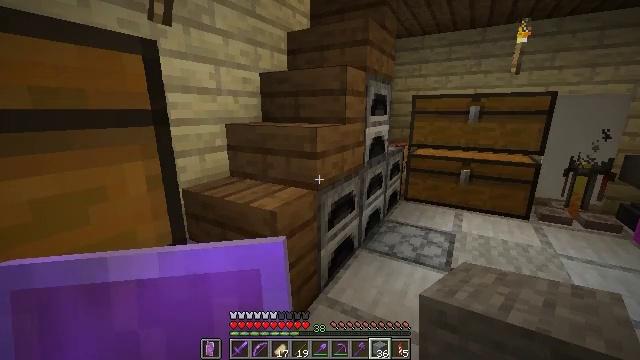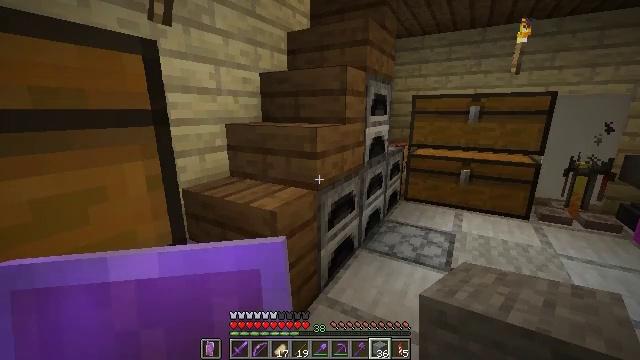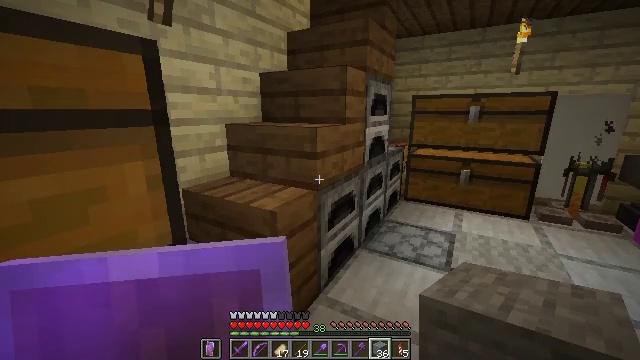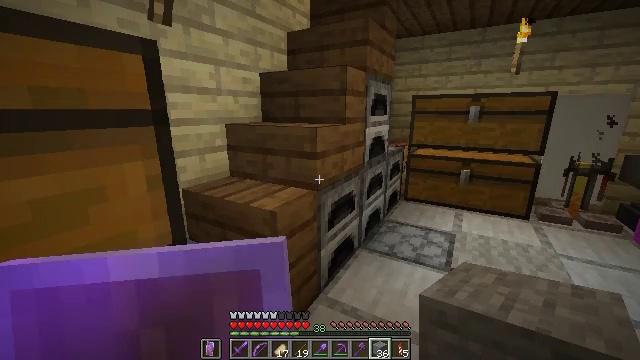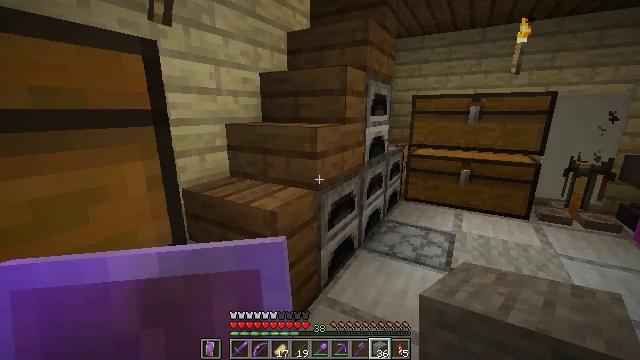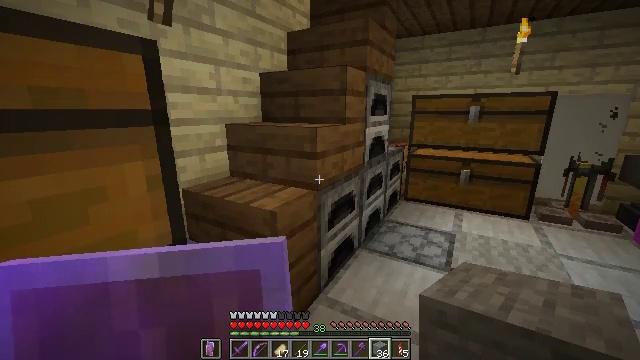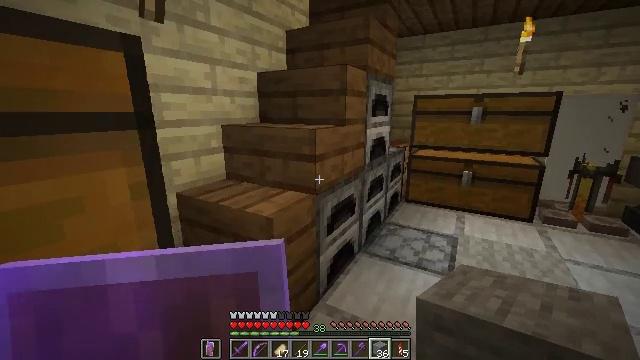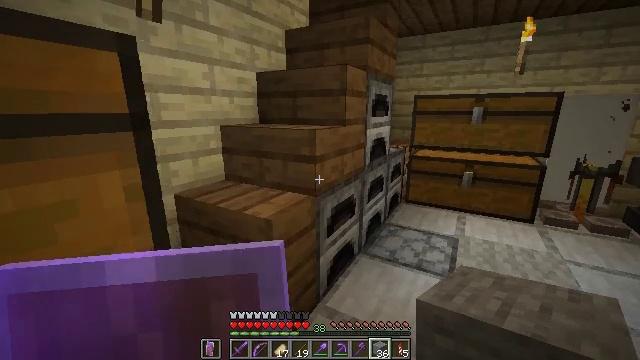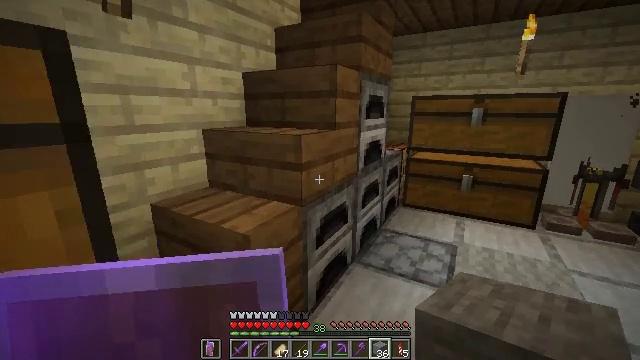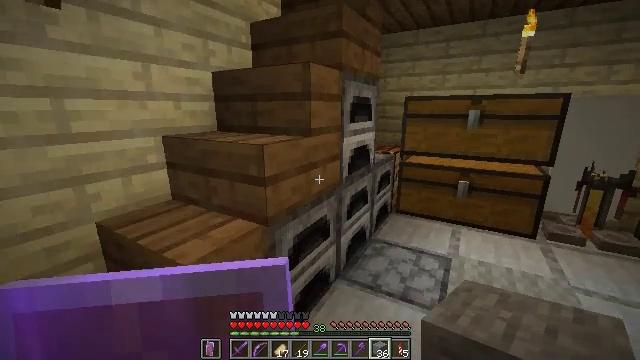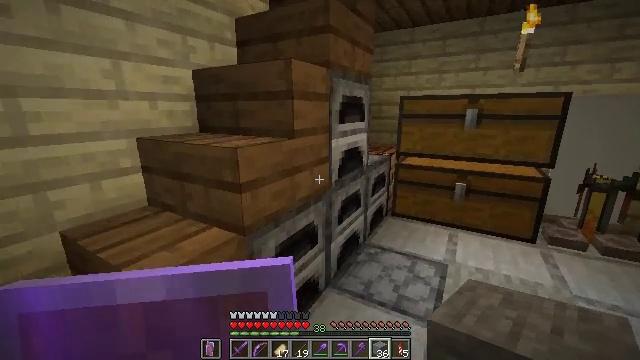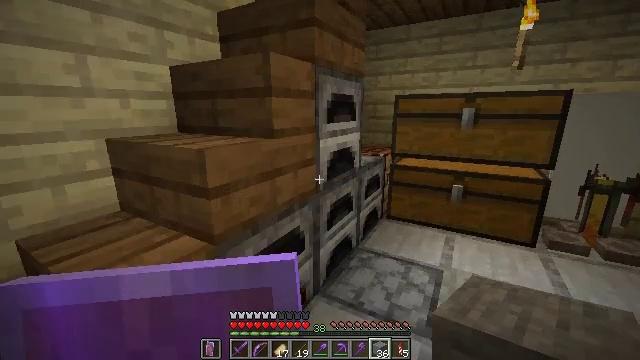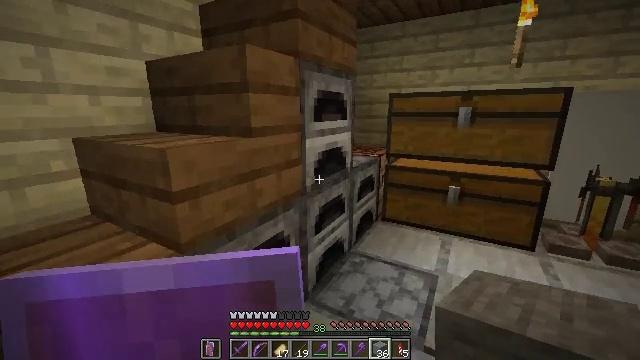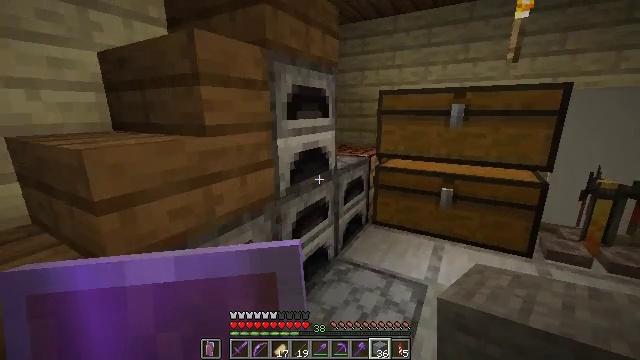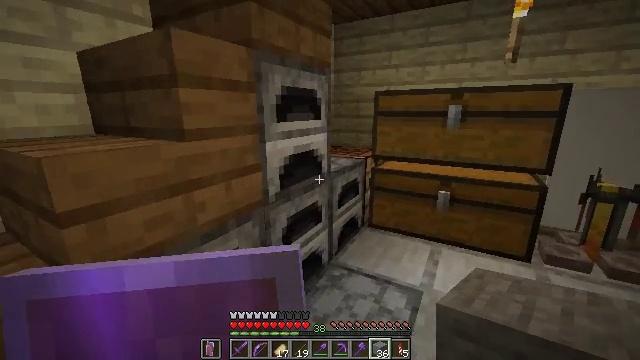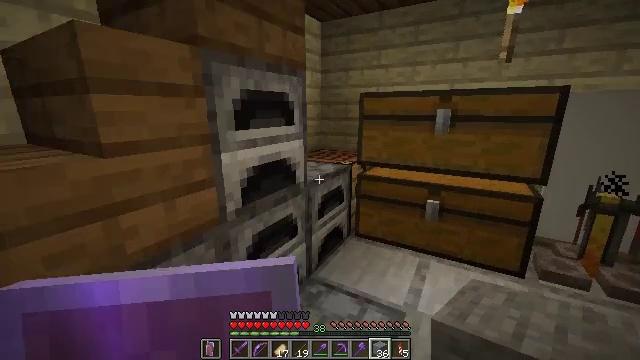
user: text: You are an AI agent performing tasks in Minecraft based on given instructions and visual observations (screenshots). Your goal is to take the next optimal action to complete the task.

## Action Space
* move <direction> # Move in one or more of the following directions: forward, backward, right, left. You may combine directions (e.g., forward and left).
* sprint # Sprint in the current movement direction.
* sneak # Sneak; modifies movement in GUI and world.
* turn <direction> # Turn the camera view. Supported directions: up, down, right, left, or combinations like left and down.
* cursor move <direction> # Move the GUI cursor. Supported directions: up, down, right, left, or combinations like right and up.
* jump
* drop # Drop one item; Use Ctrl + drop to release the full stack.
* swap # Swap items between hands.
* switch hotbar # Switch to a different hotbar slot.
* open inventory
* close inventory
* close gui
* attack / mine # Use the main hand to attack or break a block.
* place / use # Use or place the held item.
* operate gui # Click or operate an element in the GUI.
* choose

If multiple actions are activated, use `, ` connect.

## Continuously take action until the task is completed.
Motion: motion action
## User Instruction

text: Open the crafting table to create polished blackstone bricks.
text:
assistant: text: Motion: no_op
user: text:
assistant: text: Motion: no_op
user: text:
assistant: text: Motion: no_op
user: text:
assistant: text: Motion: no_op
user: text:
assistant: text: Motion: no_op
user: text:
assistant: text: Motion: move forward
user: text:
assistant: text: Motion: move forward and move right
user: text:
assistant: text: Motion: move forward and move right
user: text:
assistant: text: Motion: move forward and move right
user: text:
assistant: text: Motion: move forward and move right
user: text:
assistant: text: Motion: move forward and move right
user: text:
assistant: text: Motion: move forward and move right
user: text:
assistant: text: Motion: move forward and move right
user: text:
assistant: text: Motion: move forward and move right
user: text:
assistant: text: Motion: move forward and move right
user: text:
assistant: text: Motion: move forward
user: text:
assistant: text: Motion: move forward
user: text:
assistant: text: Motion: move forward
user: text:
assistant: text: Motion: move forward
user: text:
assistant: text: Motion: no_op
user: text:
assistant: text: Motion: no_op
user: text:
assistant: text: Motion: no_op
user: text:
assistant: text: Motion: no_op
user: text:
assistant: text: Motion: no_op
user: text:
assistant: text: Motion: no_op
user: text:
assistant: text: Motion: no_op
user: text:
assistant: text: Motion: no_op
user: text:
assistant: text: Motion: no_op
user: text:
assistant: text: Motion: no_op
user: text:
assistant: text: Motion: use / place